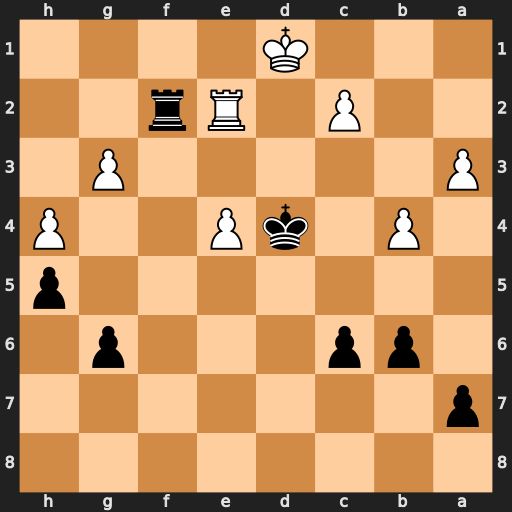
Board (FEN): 8/p7/1pp3p1/7p/1P1kP2P/P5P1/2P1Rr2/3K4
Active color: b
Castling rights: -
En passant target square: -
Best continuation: Rxe2 Kxe2 Kxe4